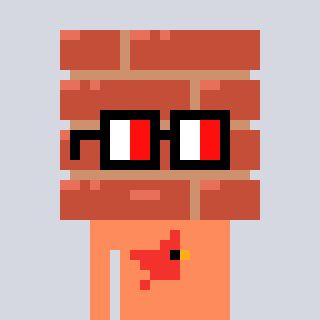
a pixel art character with square glasses with black frames and red eyes, a wall-shaped head and a peachy-colored body on a cool background